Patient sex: M
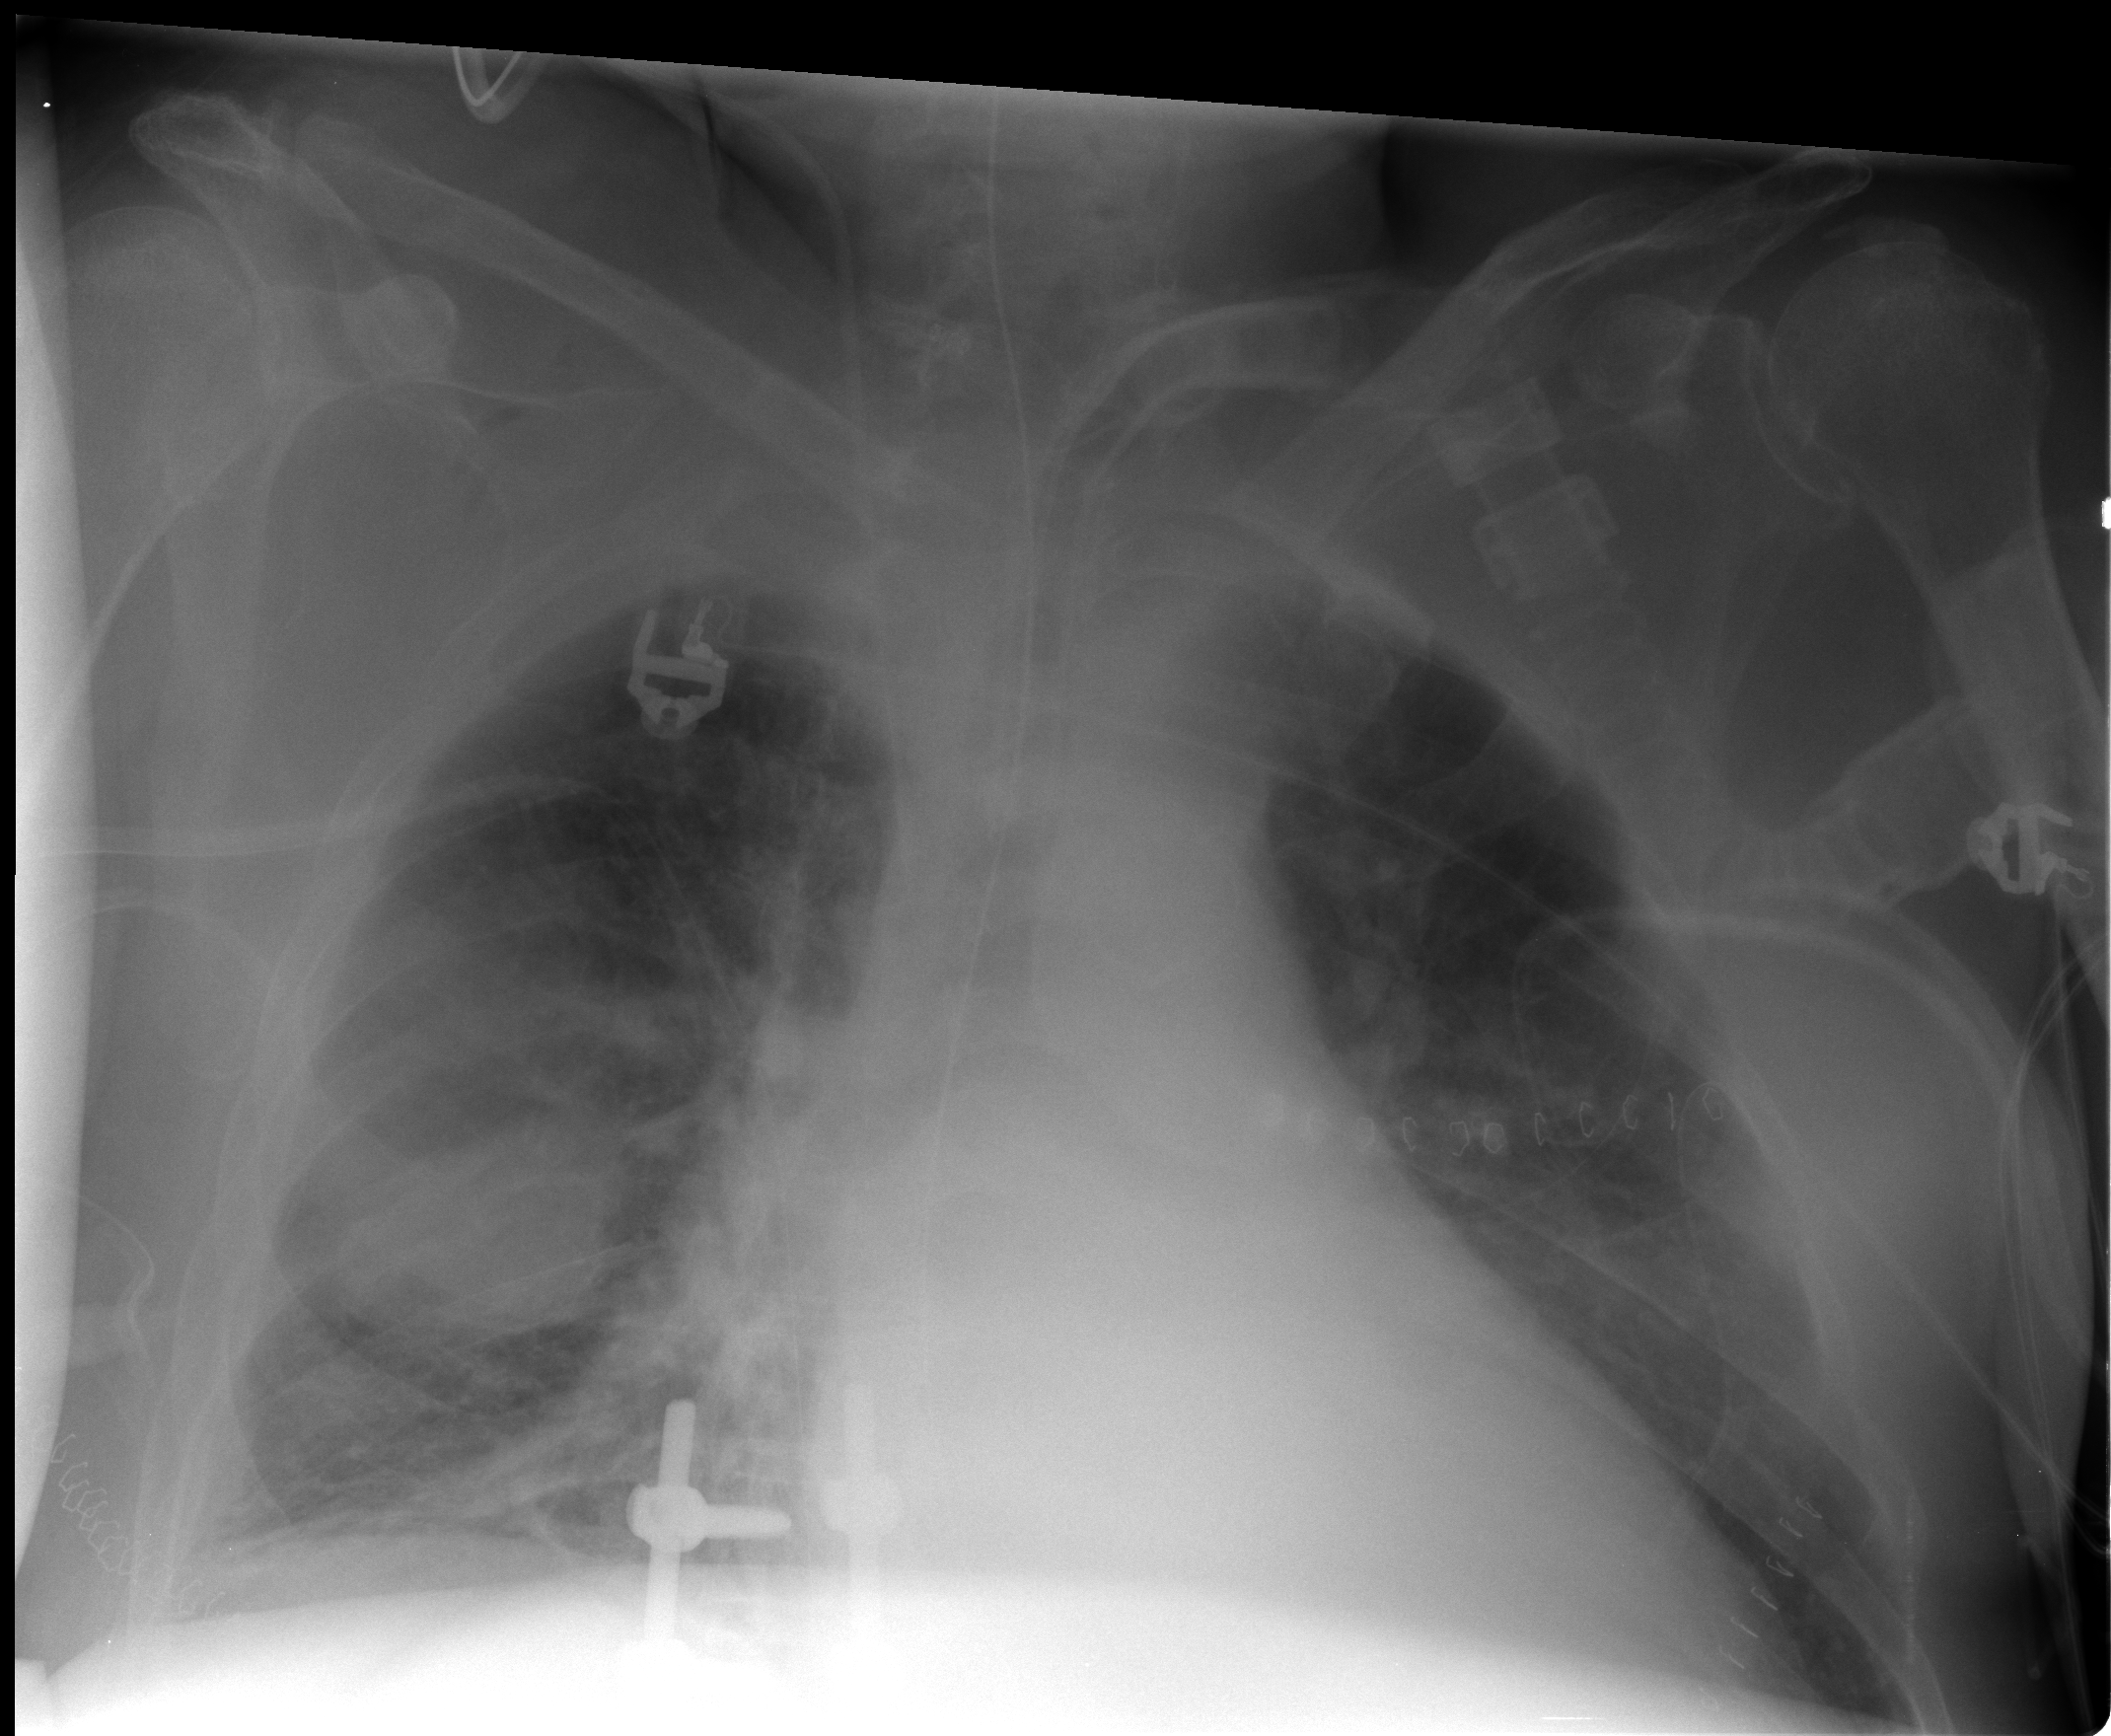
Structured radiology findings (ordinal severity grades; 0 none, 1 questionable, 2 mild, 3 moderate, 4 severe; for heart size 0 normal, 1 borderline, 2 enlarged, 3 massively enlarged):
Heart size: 1
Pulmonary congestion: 1
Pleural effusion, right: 2
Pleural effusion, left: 0
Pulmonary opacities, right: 2
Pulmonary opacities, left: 0
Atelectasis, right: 2
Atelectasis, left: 0